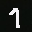
Label: 7